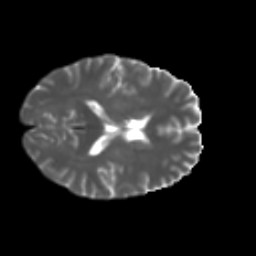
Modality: T2w
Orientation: axial
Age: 37
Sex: male
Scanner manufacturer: ge
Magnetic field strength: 3 T
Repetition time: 7.8 s
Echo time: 0.0608 s